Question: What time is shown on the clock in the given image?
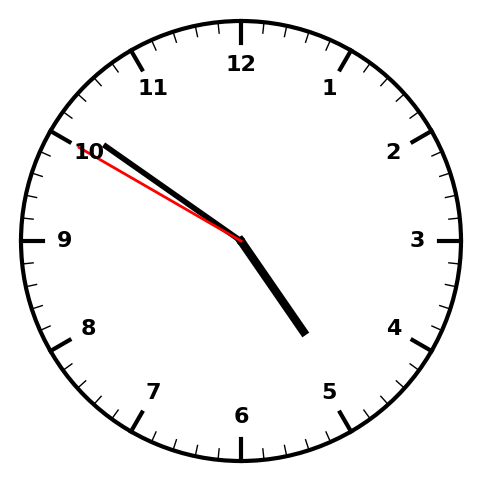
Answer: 04:50:50